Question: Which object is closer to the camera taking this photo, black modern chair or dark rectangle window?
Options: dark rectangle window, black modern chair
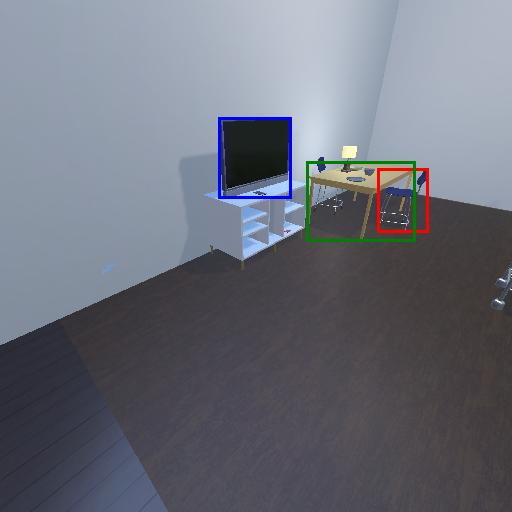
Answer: dark rectangle window